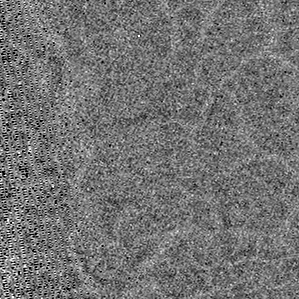
Label: frost